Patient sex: M
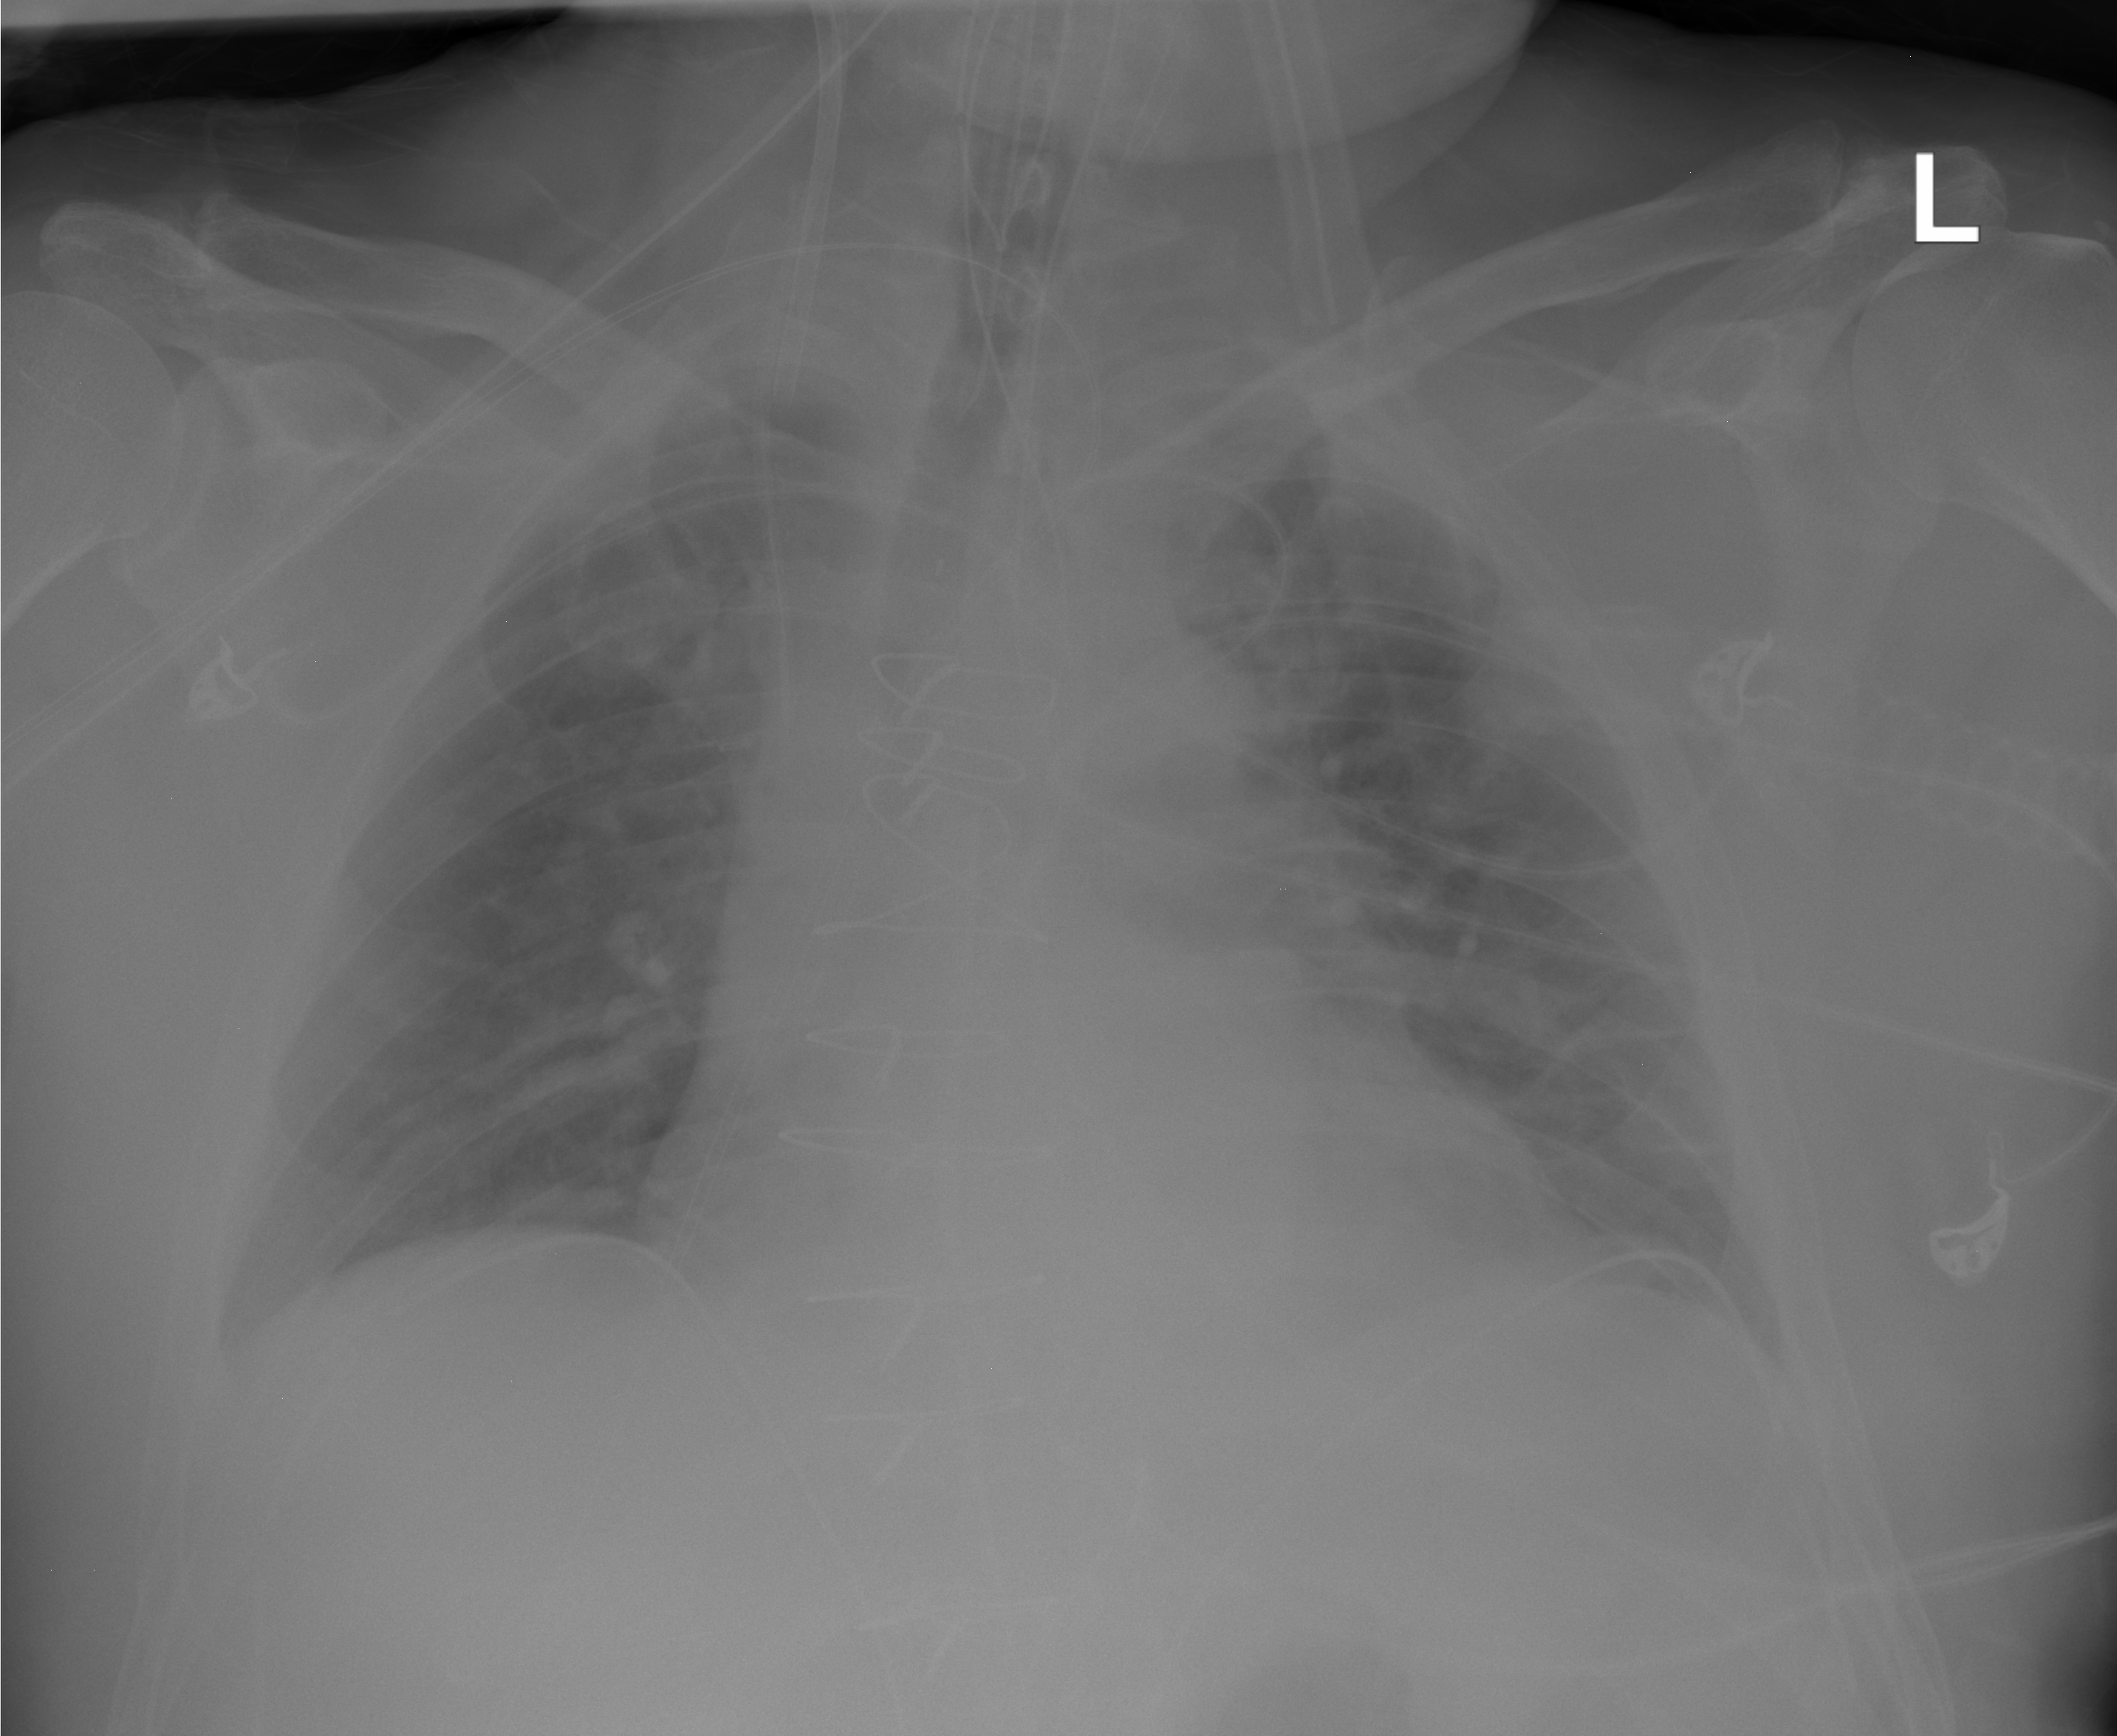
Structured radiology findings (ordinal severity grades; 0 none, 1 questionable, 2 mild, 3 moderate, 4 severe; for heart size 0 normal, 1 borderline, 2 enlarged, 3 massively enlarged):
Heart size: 2
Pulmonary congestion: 2
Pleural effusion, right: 1
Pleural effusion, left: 1
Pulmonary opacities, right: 0
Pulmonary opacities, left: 0
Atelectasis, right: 1
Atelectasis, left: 1